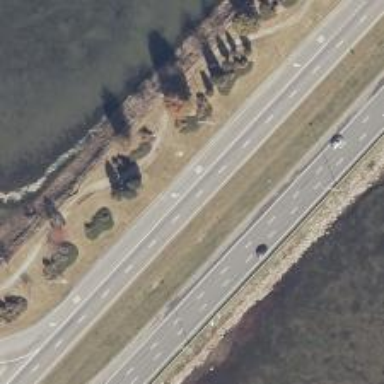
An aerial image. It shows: Expressway with separate asphalt sidewalk. The trunk highway features dual carriageway.